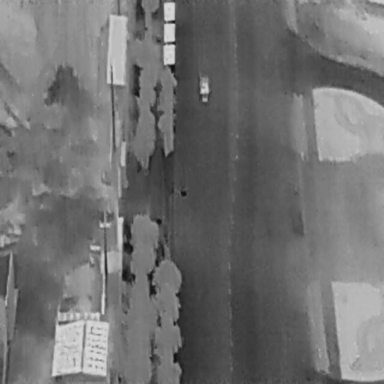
There is a Person in the infrared image.